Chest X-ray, PA view. Patient: 77 years old, sex M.
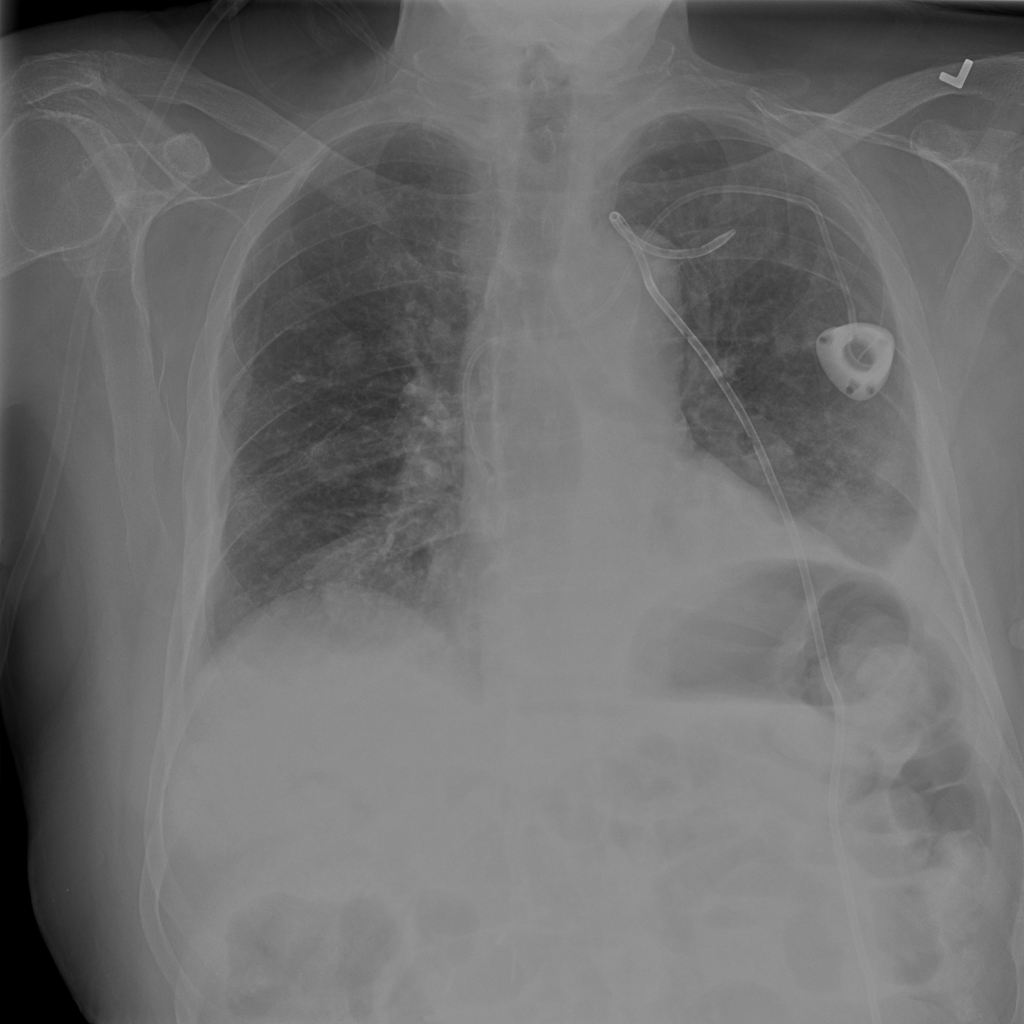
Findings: Consolidation, Nodule, Pneumothorax